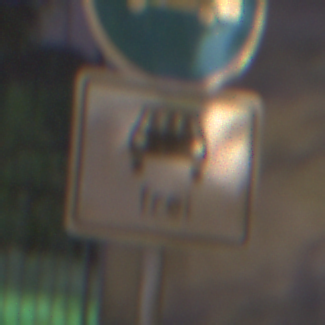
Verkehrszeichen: MehrfachbesetzePersonenkraftwagenFrei
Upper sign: Busssonderstreifen
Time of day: Night
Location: Outdoor (Suburban)
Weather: PartlyCloudy
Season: NotSpecified
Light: Artificial